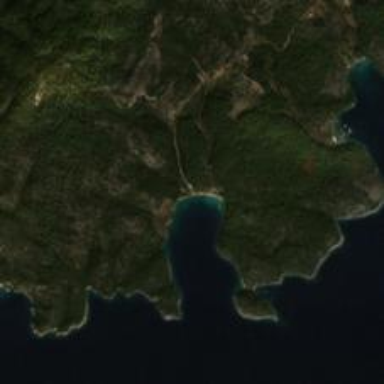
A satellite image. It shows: Beautiful bay with natural surroundings.